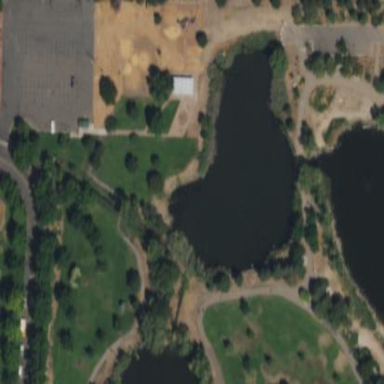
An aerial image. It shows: Pond surrounded by natural water.